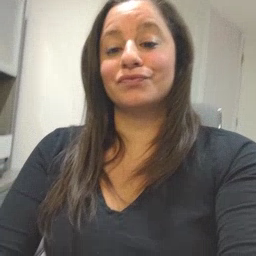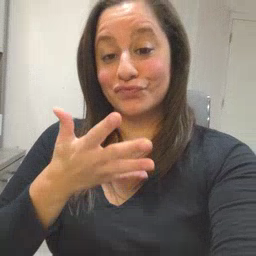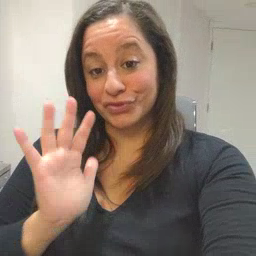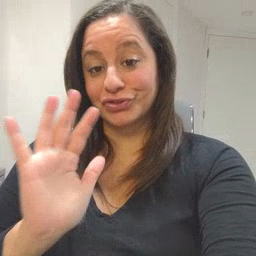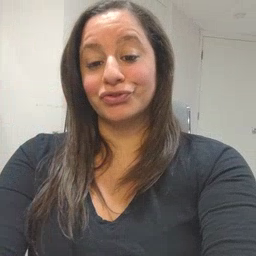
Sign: finish